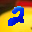
Label: 2